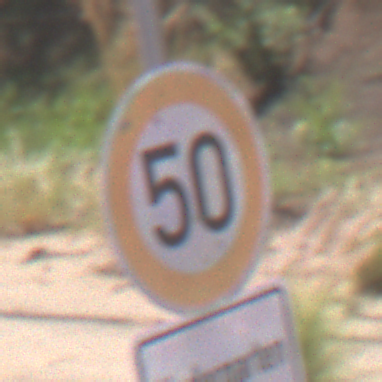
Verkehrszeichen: Geschwindigkeit50
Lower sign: HinweisDurchVerbaleAngabe9
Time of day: Midday
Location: Outdoor (RoadRail)
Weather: Clear
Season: NotSpecified
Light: Natural